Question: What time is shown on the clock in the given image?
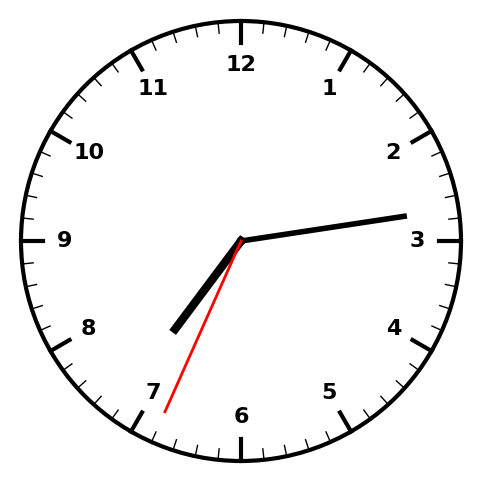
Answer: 07:13:34